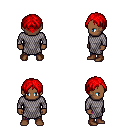
a pixel art fantasy rpg character, male body template, human, dark skin, chain mail, magenta pants, red parted hairstyle, brown shoes, four views (front, back, left, right), 2x2 character sprite sheet, small pixel art, hard edges, no anti-aliasing